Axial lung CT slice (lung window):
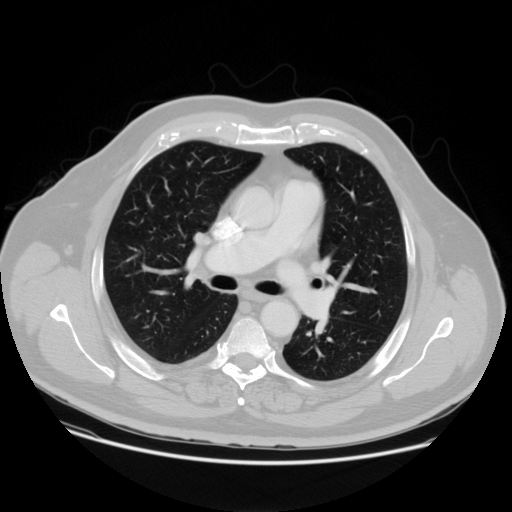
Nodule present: no